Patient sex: M
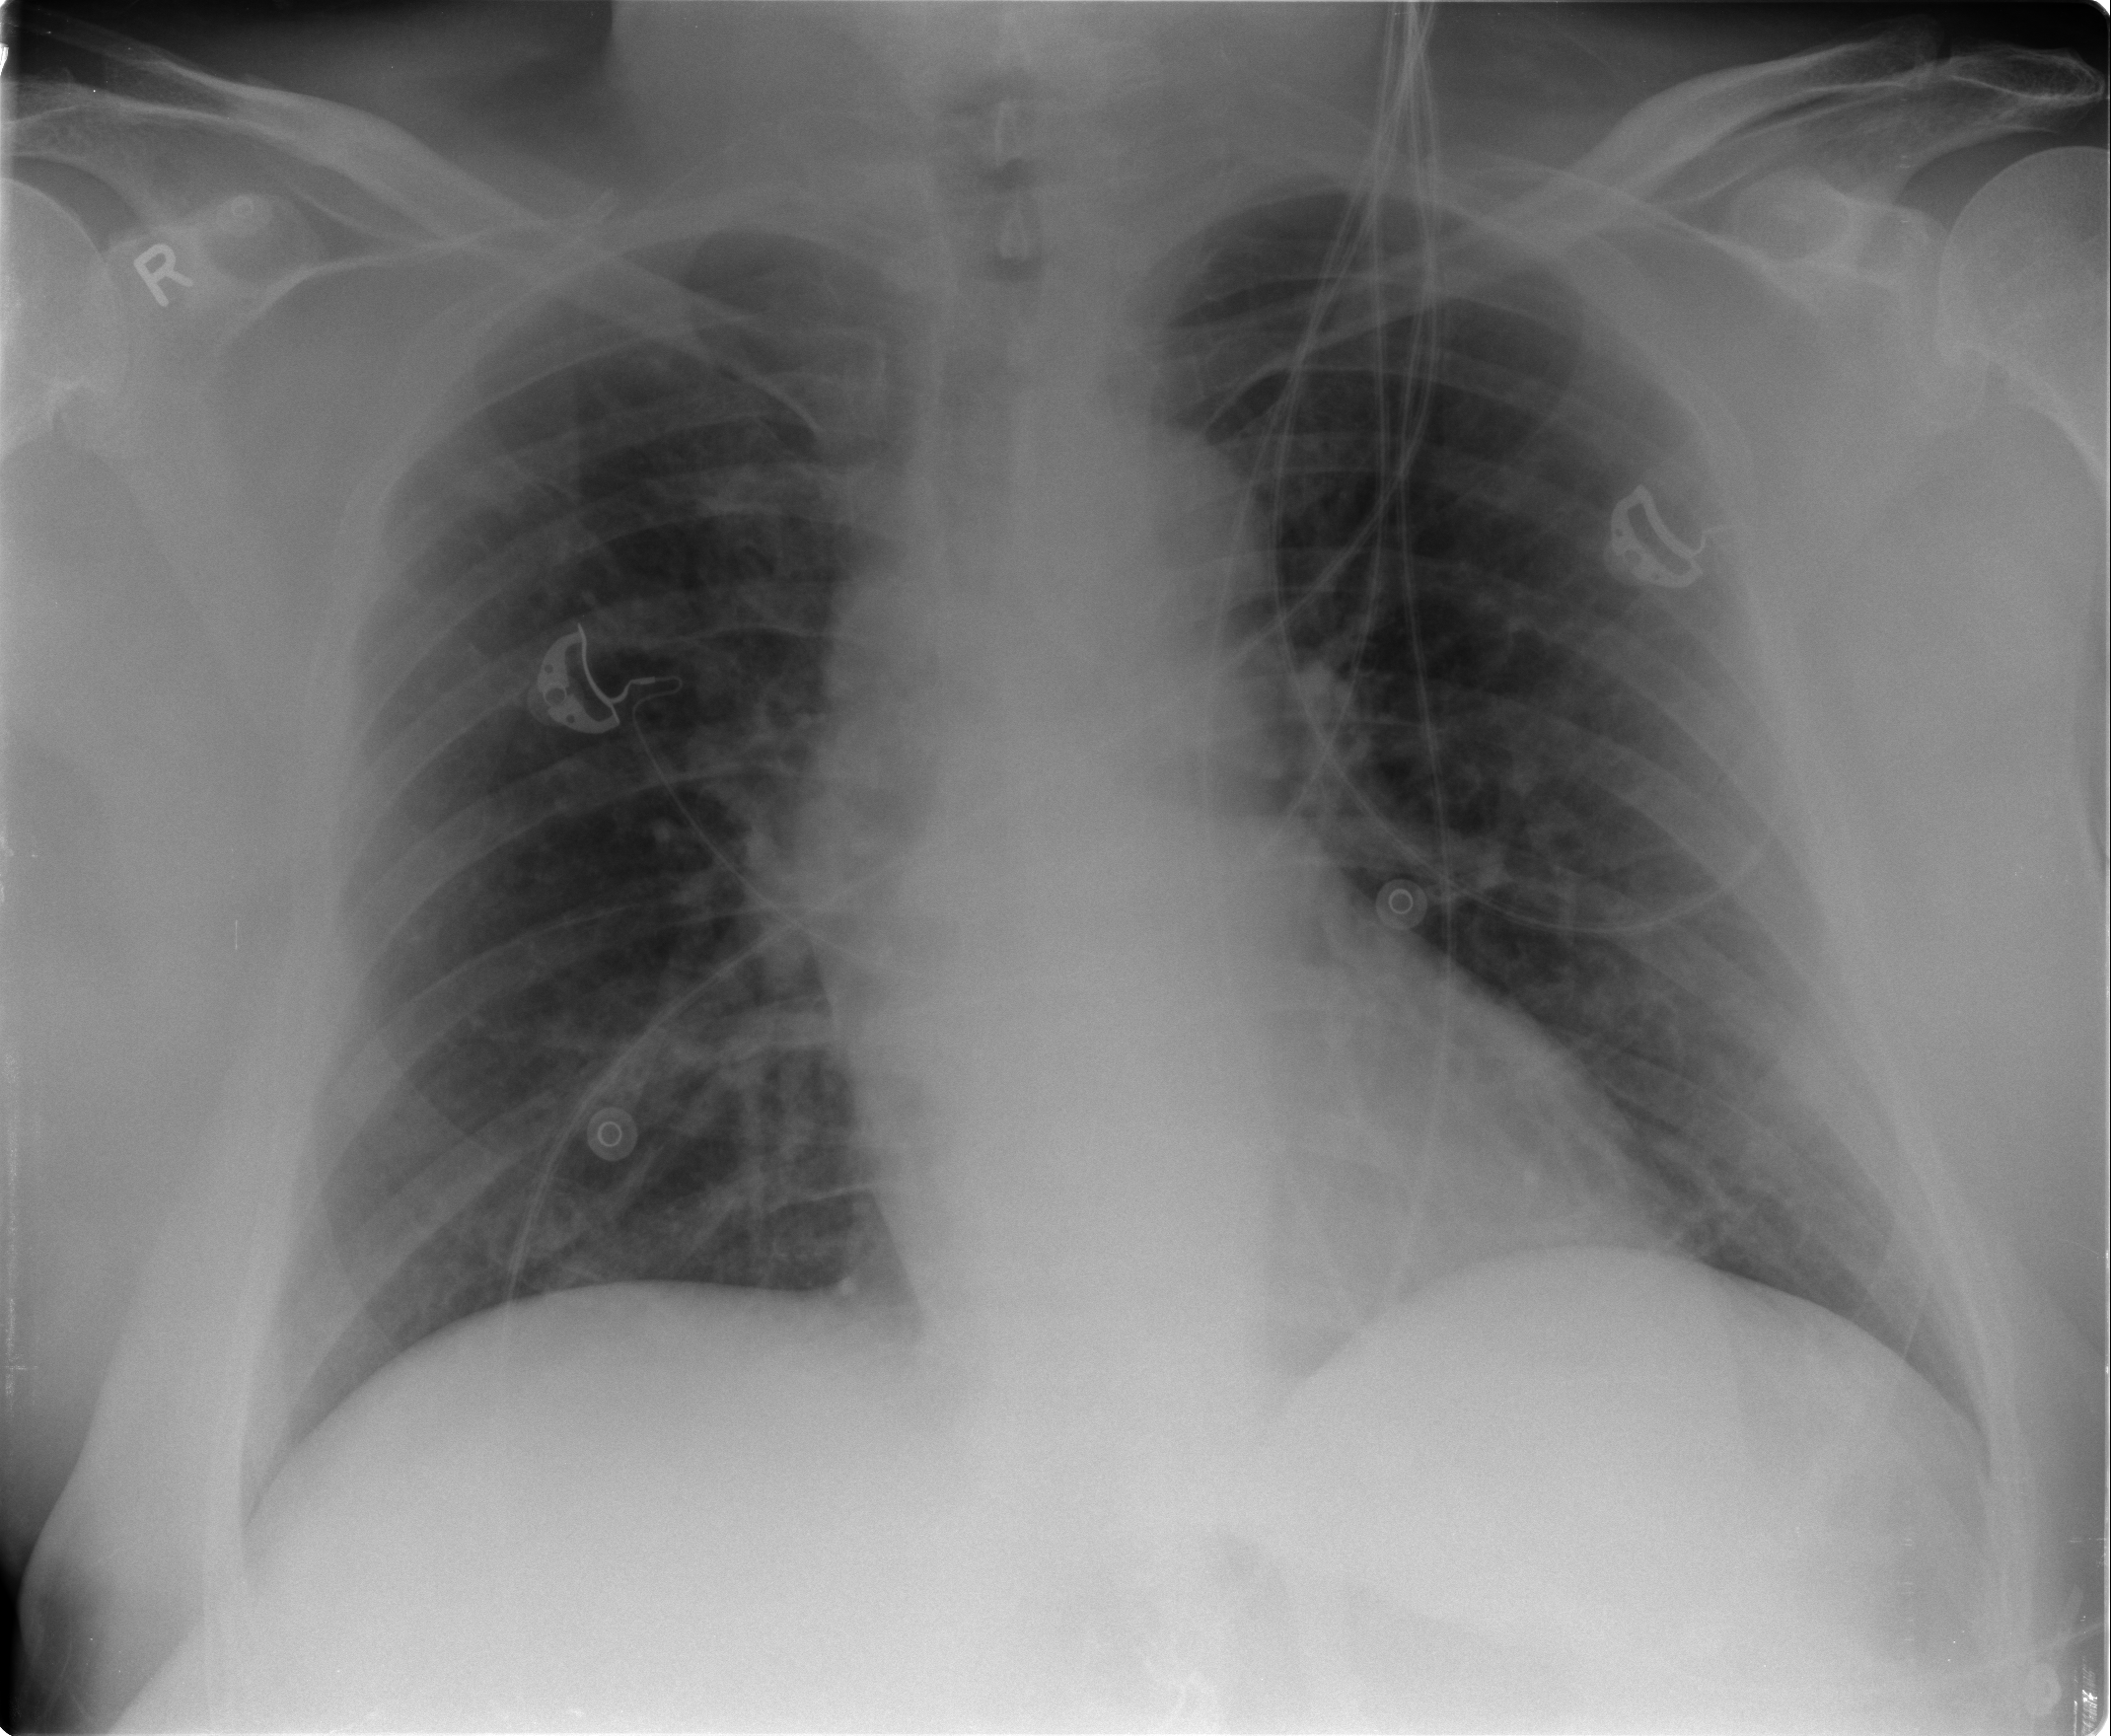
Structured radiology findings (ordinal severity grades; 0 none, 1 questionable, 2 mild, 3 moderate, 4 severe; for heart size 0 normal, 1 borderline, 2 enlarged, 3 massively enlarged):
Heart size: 0
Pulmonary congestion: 0
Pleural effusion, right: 0
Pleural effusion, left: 0
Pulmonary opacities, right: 0
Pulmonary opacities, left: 0
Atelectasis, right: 2
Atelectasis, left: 2